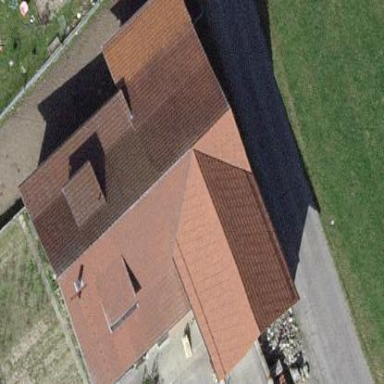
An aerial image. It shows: Detached building.